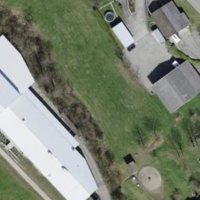
EUNIS habitat code: 55
Species observed at this site:
Juglans regia